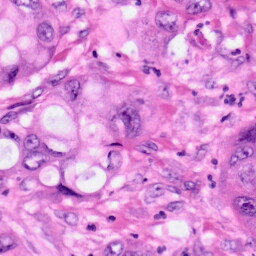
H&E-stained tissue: Pancreatic